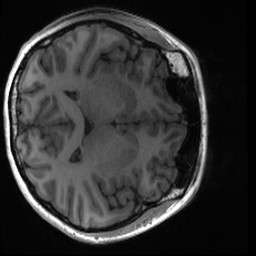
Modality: T1w
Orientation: axial
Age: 18
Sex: female